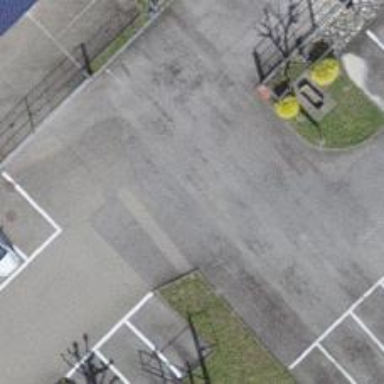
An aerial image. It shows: Road serving as parking aisle.